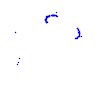
Particle: kaon